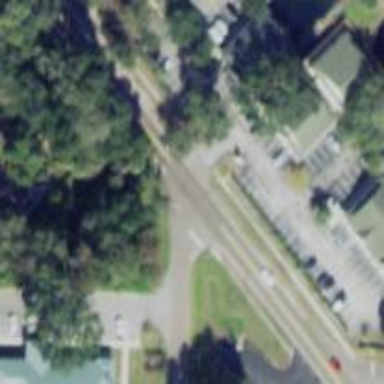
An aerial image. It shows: Secondary road with asphalt surface. There is sidewalk on the left side.